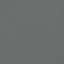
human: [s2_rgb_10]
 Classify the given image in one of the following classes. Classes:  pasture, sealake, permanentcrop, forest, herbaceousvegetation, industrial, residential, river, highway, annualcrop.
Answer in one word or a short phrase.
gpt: SeaLake